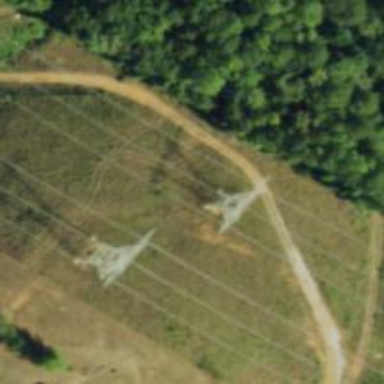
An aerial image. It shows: Lattice structure tower used for power distribution.